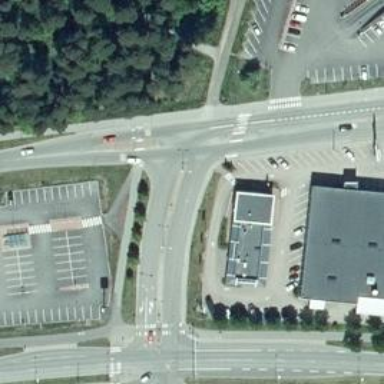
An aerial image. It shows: Marked crossing on asphalt cycleway.